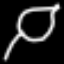
Label: leaf